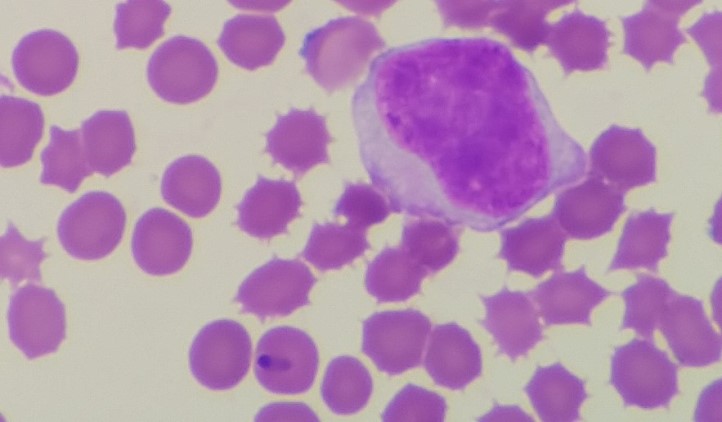
White blood cell type: Monocyte